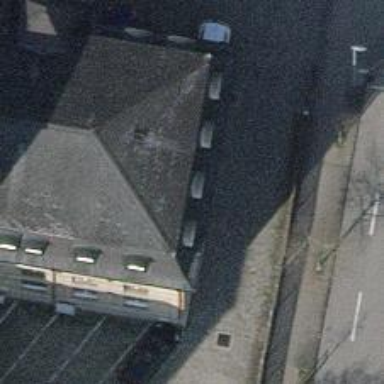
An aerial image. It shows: Cafe.